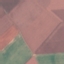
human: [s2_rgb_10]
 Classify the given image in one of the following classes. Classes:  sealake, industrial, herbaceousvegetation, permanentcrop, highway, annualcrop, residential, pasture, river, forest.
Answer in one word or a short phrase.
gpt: AnnualCrop